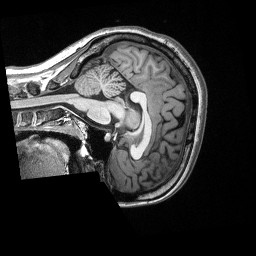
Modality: T1w
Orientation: sagittal
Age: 23
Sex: female